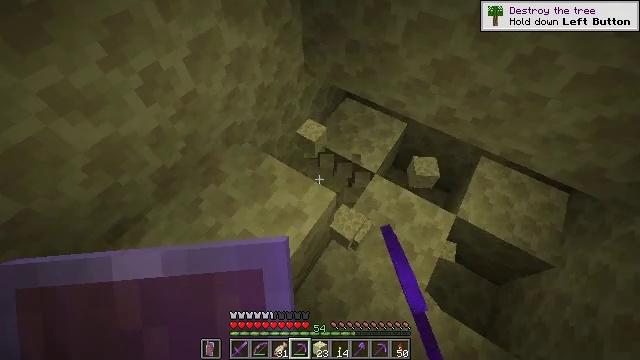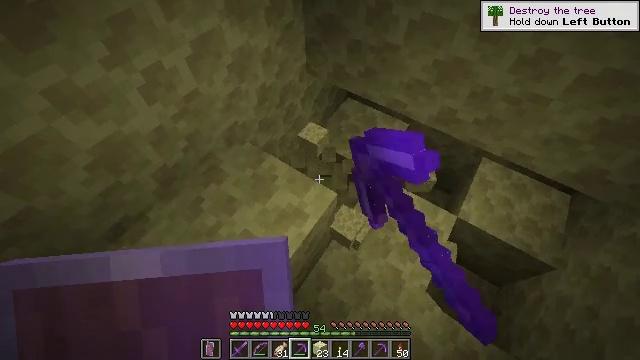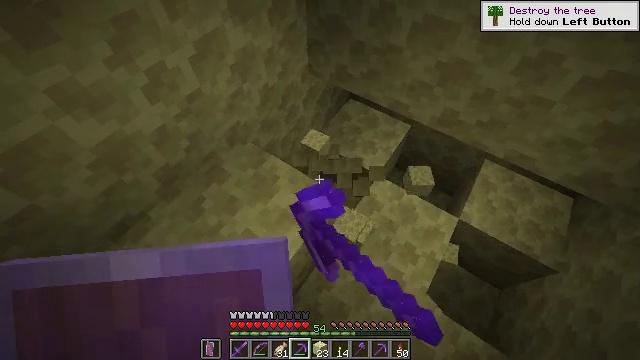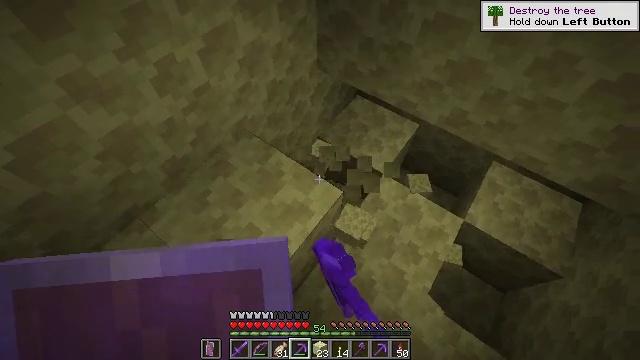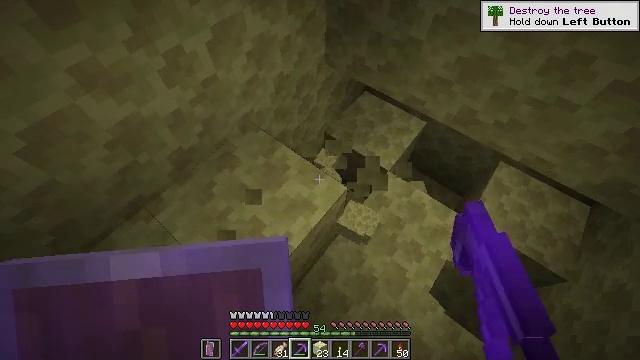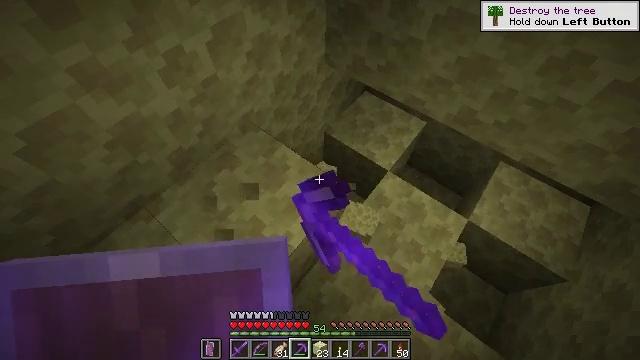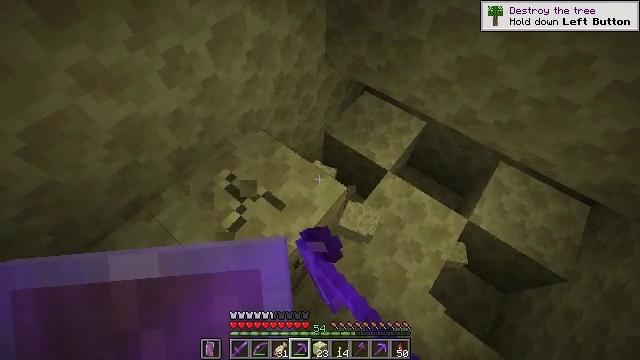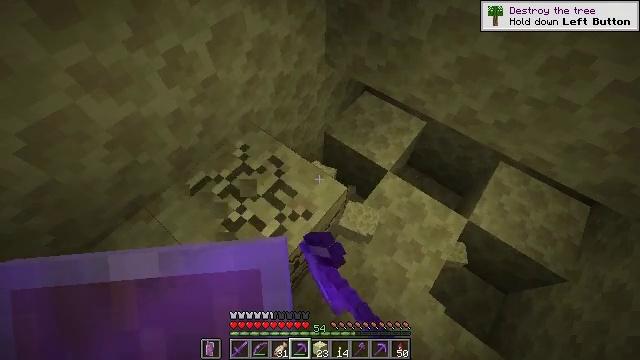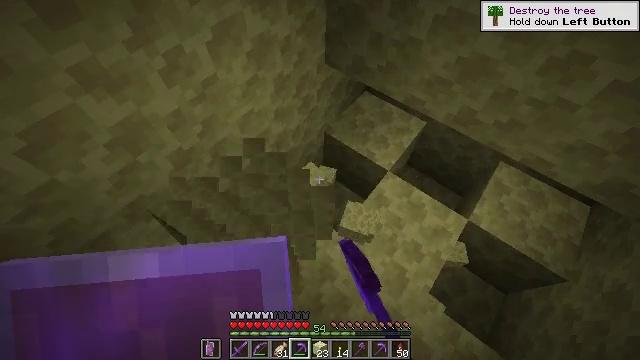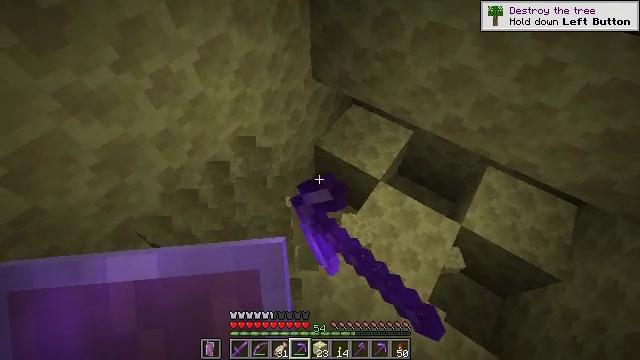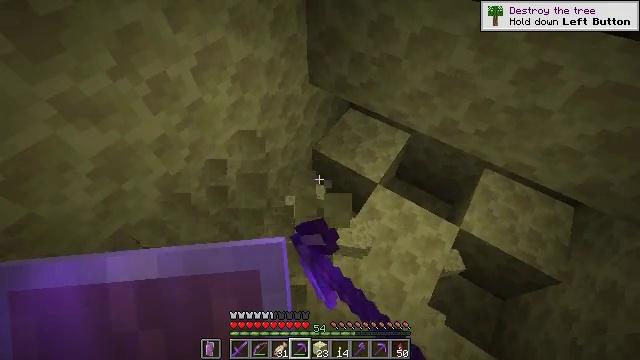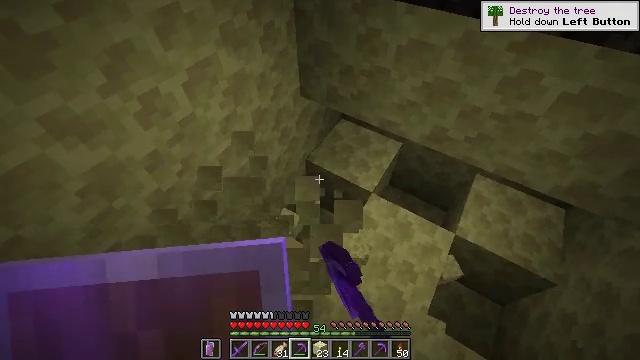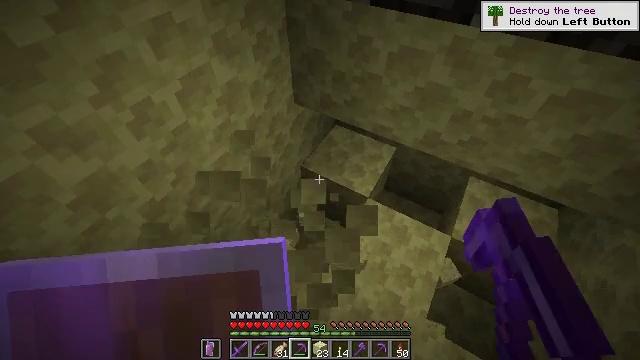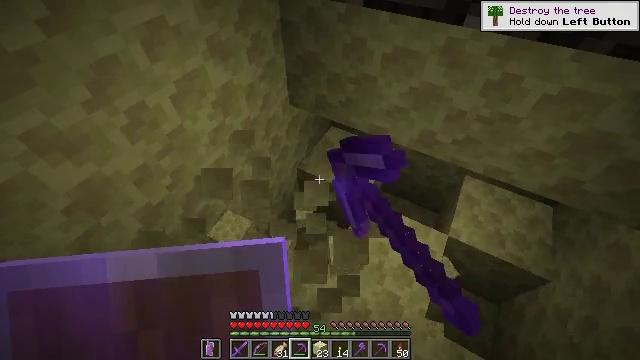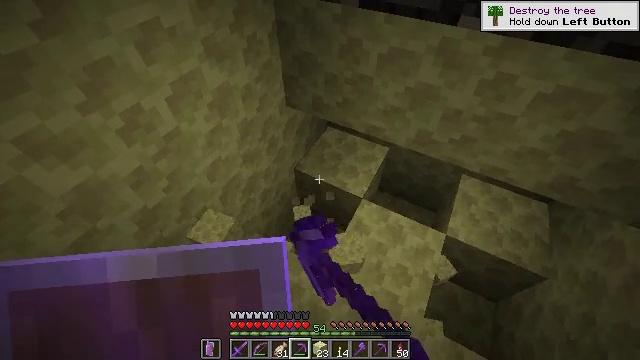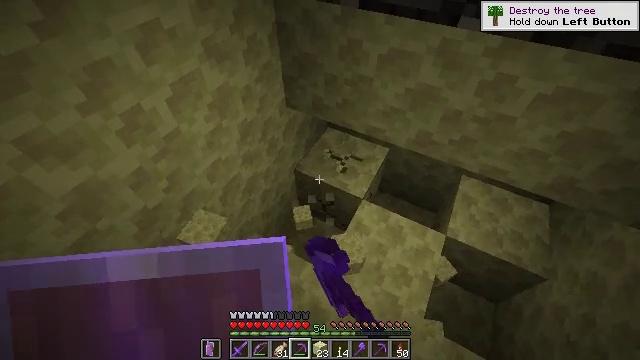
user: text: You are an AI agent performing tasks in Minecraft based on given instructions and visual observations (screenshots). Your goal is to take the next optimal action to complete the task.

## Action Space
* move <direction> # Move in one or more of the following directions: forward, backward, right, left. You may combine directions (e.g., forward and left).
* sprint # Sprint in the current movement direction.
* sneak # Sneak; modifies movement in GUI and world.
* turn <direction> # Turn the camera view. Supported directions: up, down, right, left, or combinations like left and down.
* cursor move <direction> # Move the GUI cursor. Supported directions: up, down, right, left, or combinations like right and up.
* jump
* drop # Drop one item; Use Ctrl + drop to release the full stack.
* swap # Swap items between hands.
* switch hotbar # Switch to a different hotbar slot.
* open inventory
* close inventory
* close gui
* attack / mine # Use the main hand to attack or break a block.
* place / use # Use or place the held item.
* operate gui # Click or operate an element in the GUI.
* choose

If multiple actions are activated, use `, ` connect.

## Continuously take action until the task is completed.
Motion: motion action
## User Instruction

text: Dig the end stone for building materials.
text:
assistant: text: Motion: attack / mine
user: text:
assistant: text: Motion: attack / mine
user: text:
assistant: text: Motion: turn left, attack / mine
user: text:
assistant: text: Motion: turn left and down, attack / mine
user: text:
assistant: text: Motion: attack / mine
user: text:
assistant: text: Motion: attack / mine
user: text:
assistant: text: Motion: attack / mine
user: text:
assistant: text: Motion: attack / mine
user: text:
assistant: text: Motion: turn right and up, attack / mine
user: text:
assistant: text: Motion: attack / mine
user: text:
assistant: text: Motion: turn right and up, attack / mine
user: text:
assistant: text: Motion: turn right and up, attack / mine
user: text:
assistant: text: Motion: turn right, attack / mine
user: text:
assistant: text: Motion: attack / mine
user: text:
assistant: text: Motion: attack / mine
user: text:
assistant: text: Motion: turn right, attack / mine
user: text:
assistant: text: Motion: turn right, attack / mine
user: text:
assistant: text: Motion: attack / mine
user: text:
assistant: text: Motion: attack / mine
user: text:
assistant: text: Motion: attack / mine
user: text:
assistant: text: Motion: attack / mine
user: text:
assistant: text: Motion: attack / mine
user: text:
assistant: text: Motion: attack / mine
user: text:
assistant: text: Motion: attack / mine
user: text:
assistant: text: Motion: turn right and down, attack / mine
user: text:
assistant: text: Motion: turn right and down, attack / mine
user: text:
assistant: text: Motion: turn right and down, attack / mine
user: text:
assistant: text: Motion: attack / mine
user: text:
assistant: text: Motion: attack / mine
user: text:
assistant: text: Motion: turn right and up, attack / mine